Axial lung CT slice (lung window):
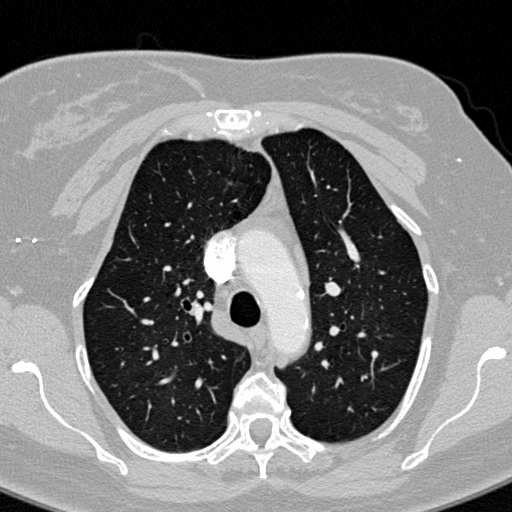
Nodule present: no